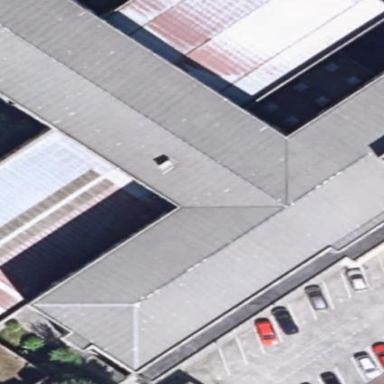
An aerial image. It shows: School building.